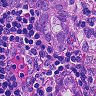
Metastatic tissue present: yes